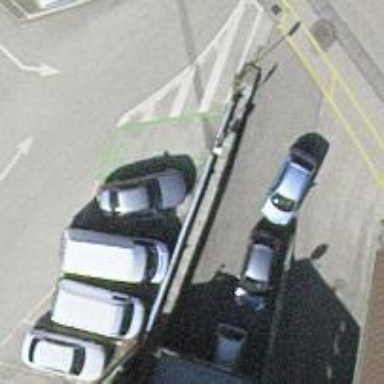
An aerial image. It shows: Charging station.